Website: home-depot
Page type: billing-address
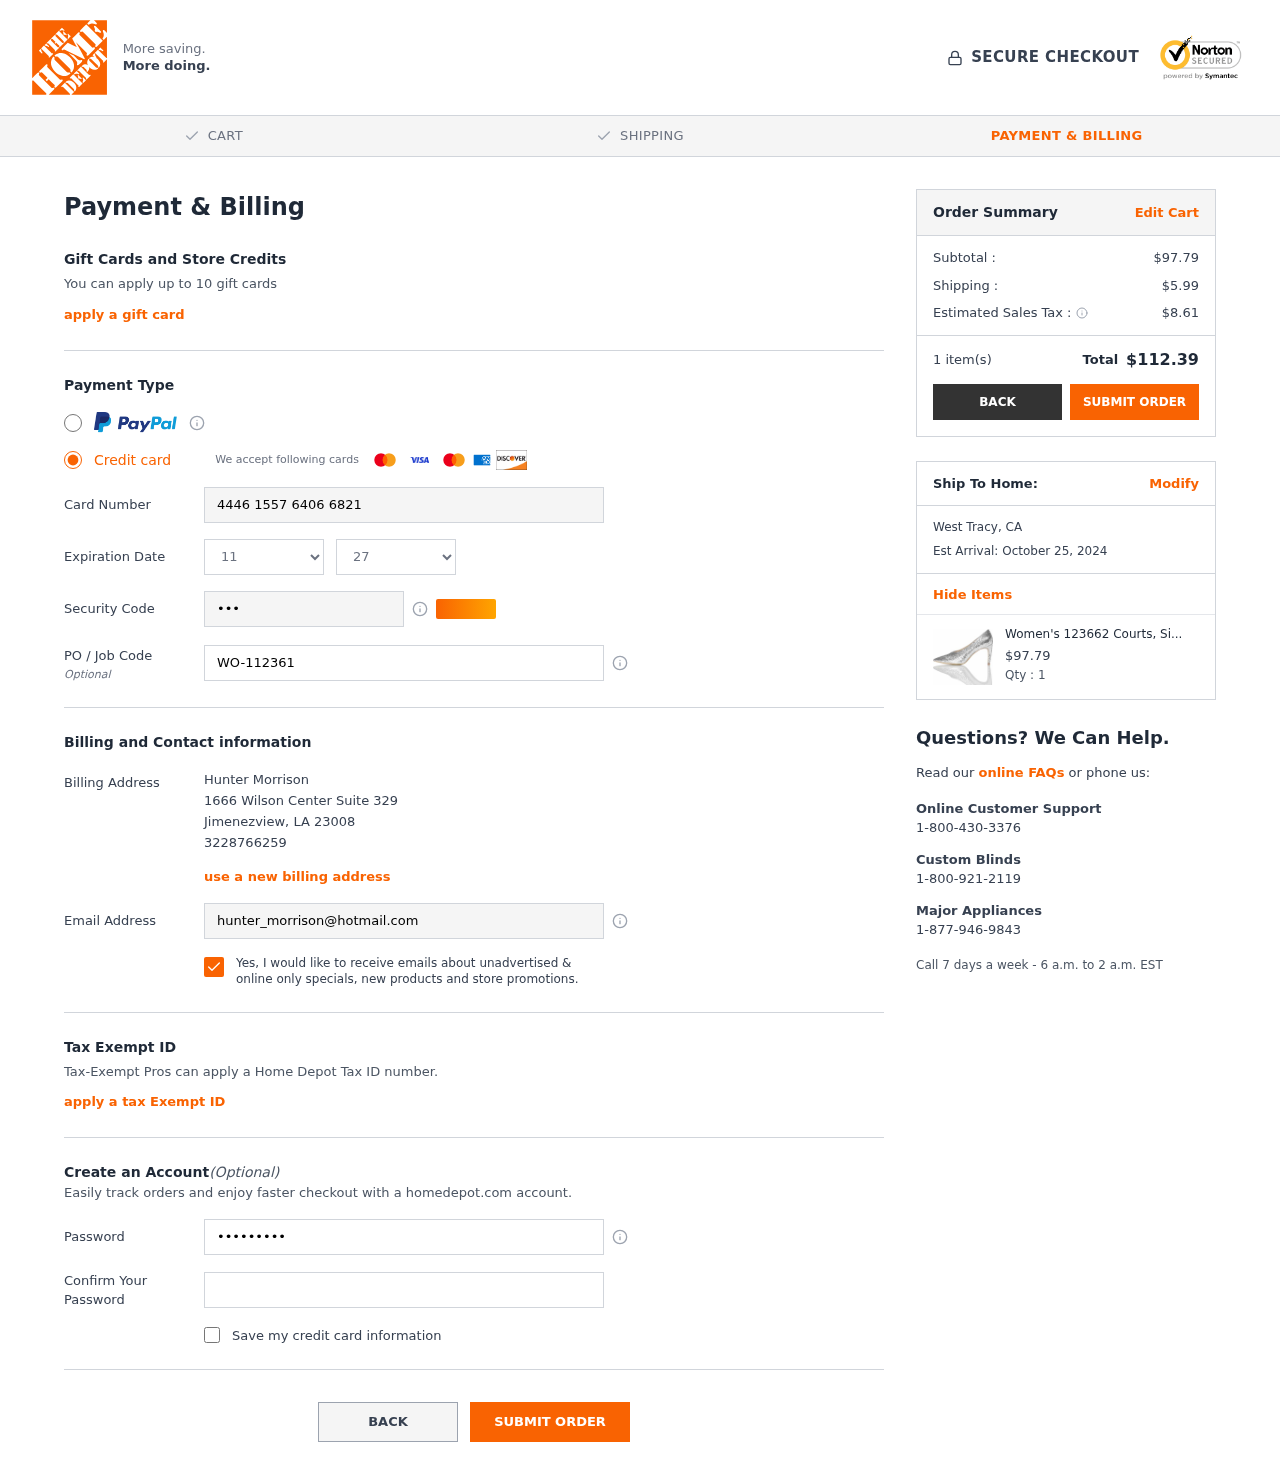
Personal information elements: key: PII_CARD_CVV
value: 180
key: PII_CARD_EXPIRY_MONTH
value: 11
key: PII_CARD_EXPIRY_YEAR
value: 27
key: PII_CARD_NUMBER
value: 4446 1557 6406 6821
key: PII_CITY
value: Jimenezview
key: PII_CITY2
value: West Tracy
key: PII_EMAIL
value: hunter_morrison@hotmail.com
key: PII_FULLNAME
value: Hunter Morrison
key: PII_JOB_CODE
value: WO-112361
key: PII_PHONE
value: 3228766259
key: PII_POSTCODE
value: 23008
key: PII_STATE_ABBR
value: LA
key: PII_STATE_ABBR2
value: CA
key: PII_STREET
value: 1666 Wilson Center Suite 329
Product elements: key: PRODUCT1_NAME
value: Women's 123662 Courts, Silver, 8 US
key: PRODUCT1_PRICE
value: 97.79
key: PRODUCT1_QUANTITY
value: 1
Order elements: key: ORDER_SUBTOTAL
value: $97.79
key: ORDER_SHIPPING_COST
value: $5.99
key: ORDER_TAX
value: $8.61
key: ORDER_NUM_ITEMS
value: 1 item(s)
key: ORDER_TOTAL
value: $112.39
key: ORDER_DELIVERY_DATE
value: Est Arrival: October 25, 2024